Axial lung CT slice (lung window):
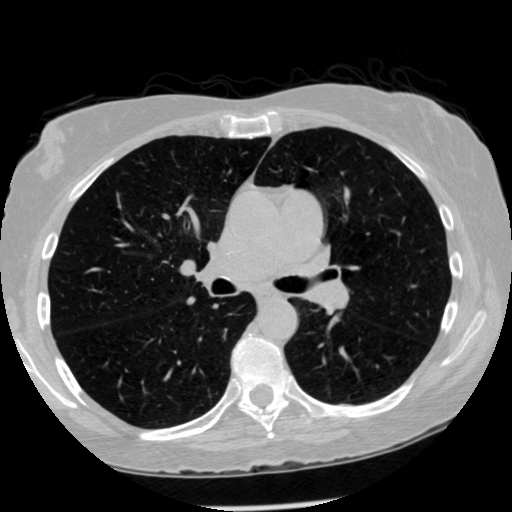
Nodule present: no